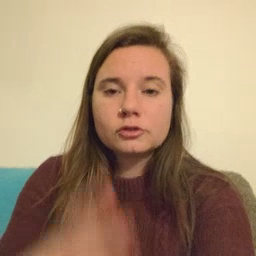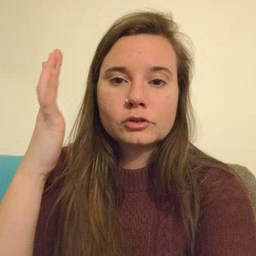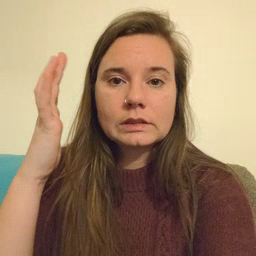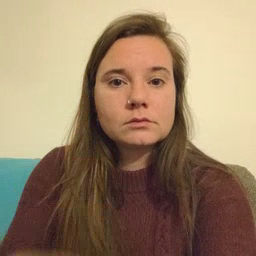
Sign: tree